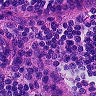
Metastatic tissue present: yes